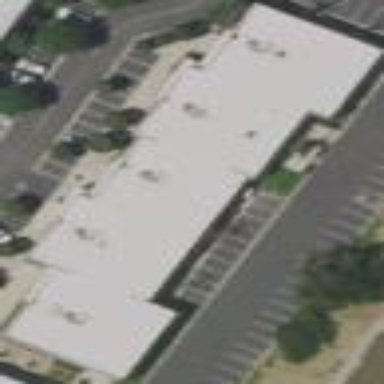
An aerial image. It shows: Commercial building.